Question: I'm attempting to write my own Log4Net Glimpse plugin (so I can interface with my custom MySql database). I'm running into an issue though. When I click 'more' from inside my plugin, 'Loading...' appears and the result set comes back (the 'Raw' result from Fiddler is pasted below), but 'Loading...' stays up and the results are never copied to the set on the page.
'''
HTTP/1.1 200 OK
Server: ASP.NET Development Server/10.0.0.0
Date: Fri, 13 Jan 2012 01:31:19 GMT
X-AspNet-Version: 4.0.30319
Cache-Control: private
Content-Type: application/json; charset=utf-8
Content-Length: 171
Connection: Close
[["Id","Date","Thread","Level","Logger","Message","Exception"],[1,new Date(1326341298000),"15","DEBUG","MySite.WebGUI.Controllers.AccountController","In SignUp!","",""]]
'''

Any ideas as to why this would happen?
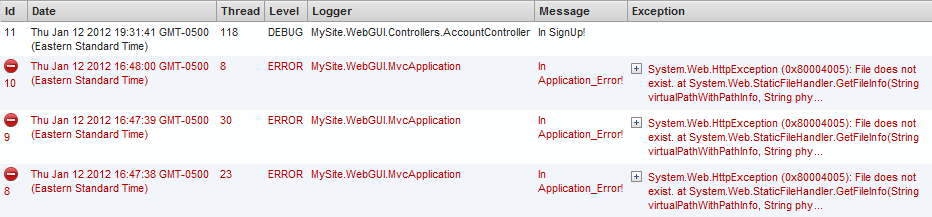
Answer: The error you're getting is: JSON.parse unexpected keyword.
The error is being thrown because of the date you're returning. It's being sent down to the client like this: new Date(1326341298000), but it should like something like this: /Date(1326341298000)/